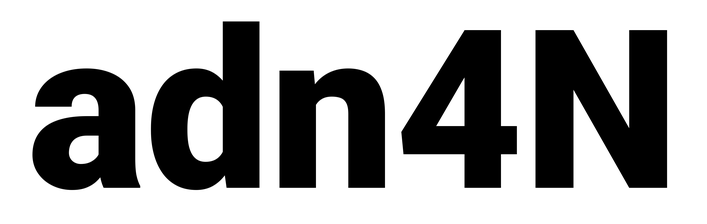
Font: Roboto_Black